Question: In dreamweaver while positioning the controls (design tab) the css position values (left, top etc) are generated in pixels. Is there any setting through which I can get the values generated in percentages(%) ?
Update: Added my current layout for reference.
Regards

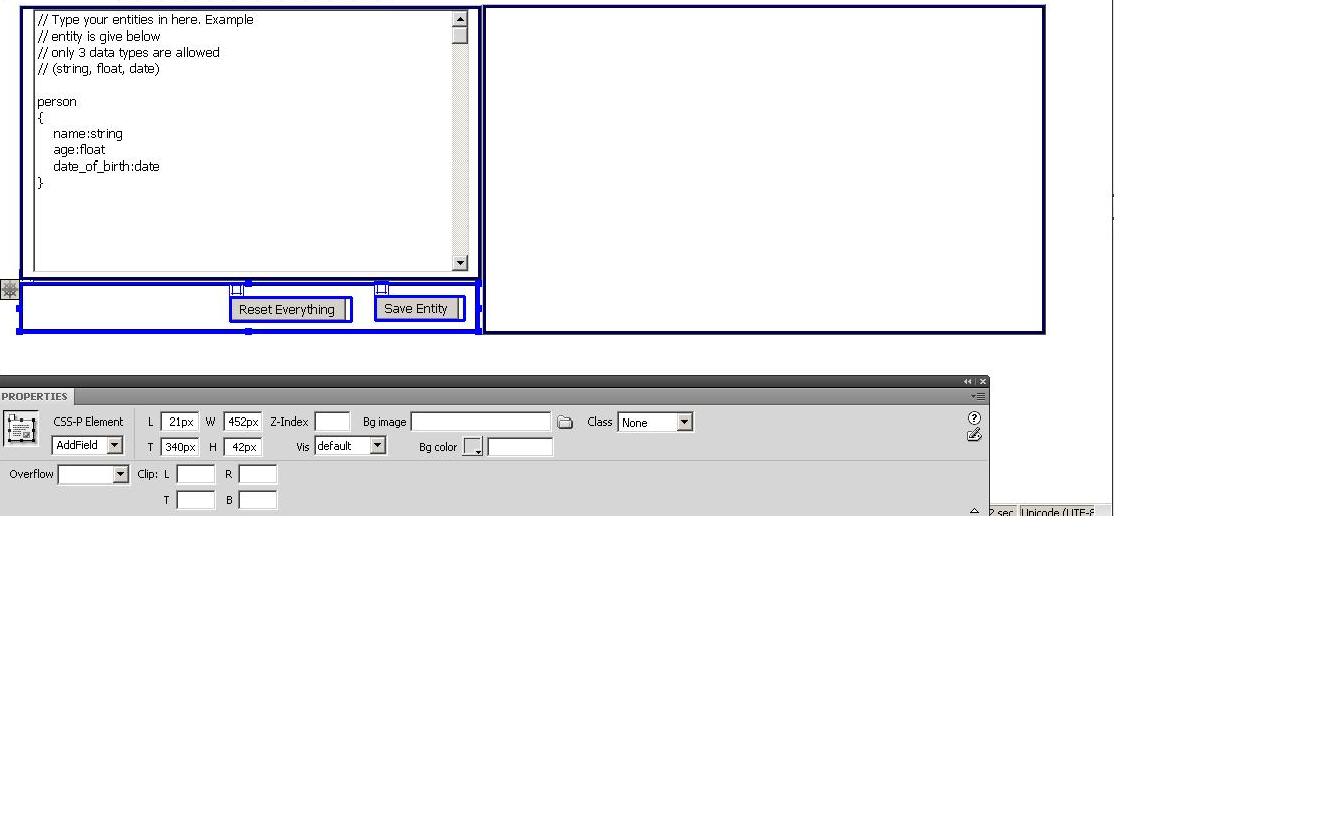
Answer: In the Properties pane, you scroll down to the CSS properties you want, (eg: position) and use the select box to choose your type of positioning.
Use the same pane to scroll to top, left or whichever and there will be two select boxes side by side, the first one is for the value, the other for the measurement.